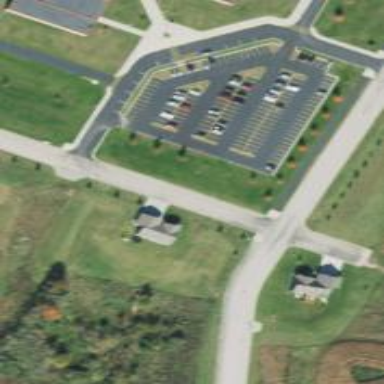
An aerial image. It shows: Driveway designated for school use.